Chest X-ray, PA view. Patient: 63 years old, sex M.
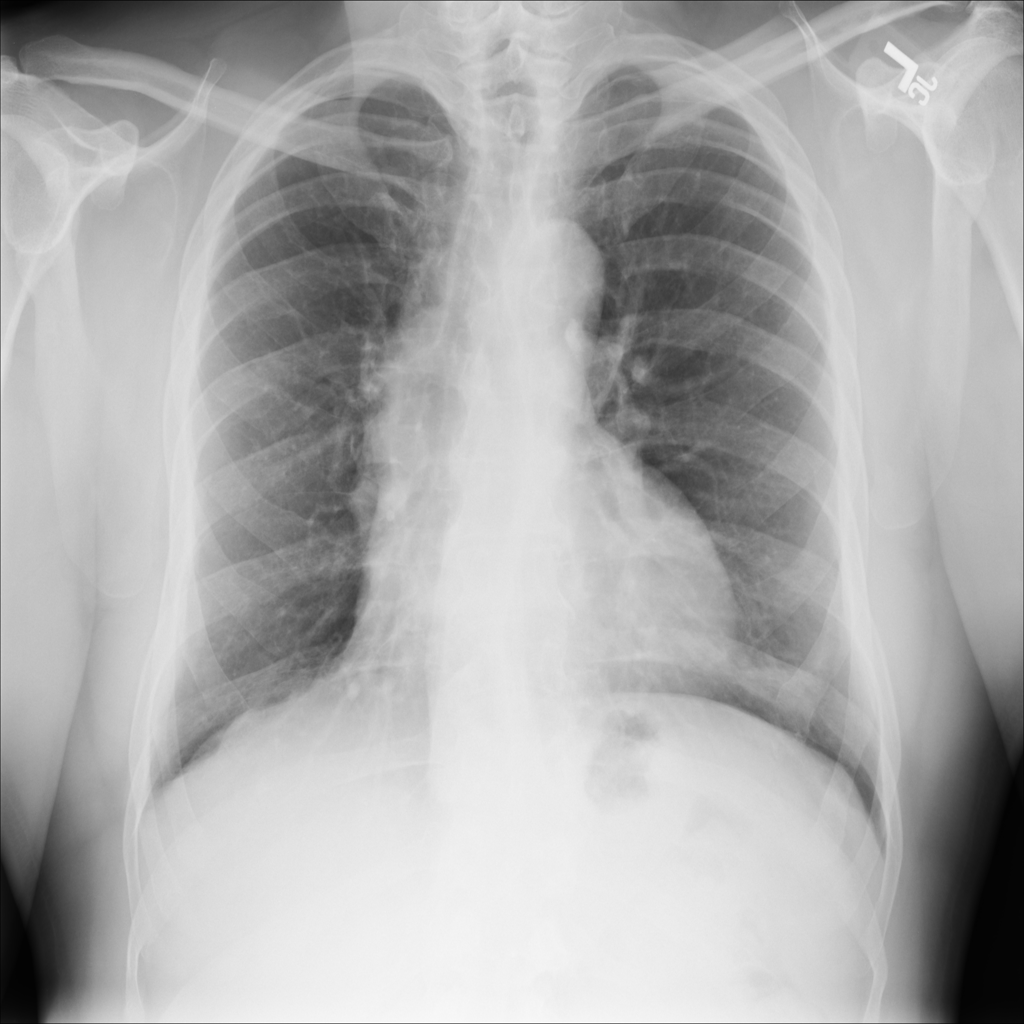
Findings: No Finding